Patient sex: F
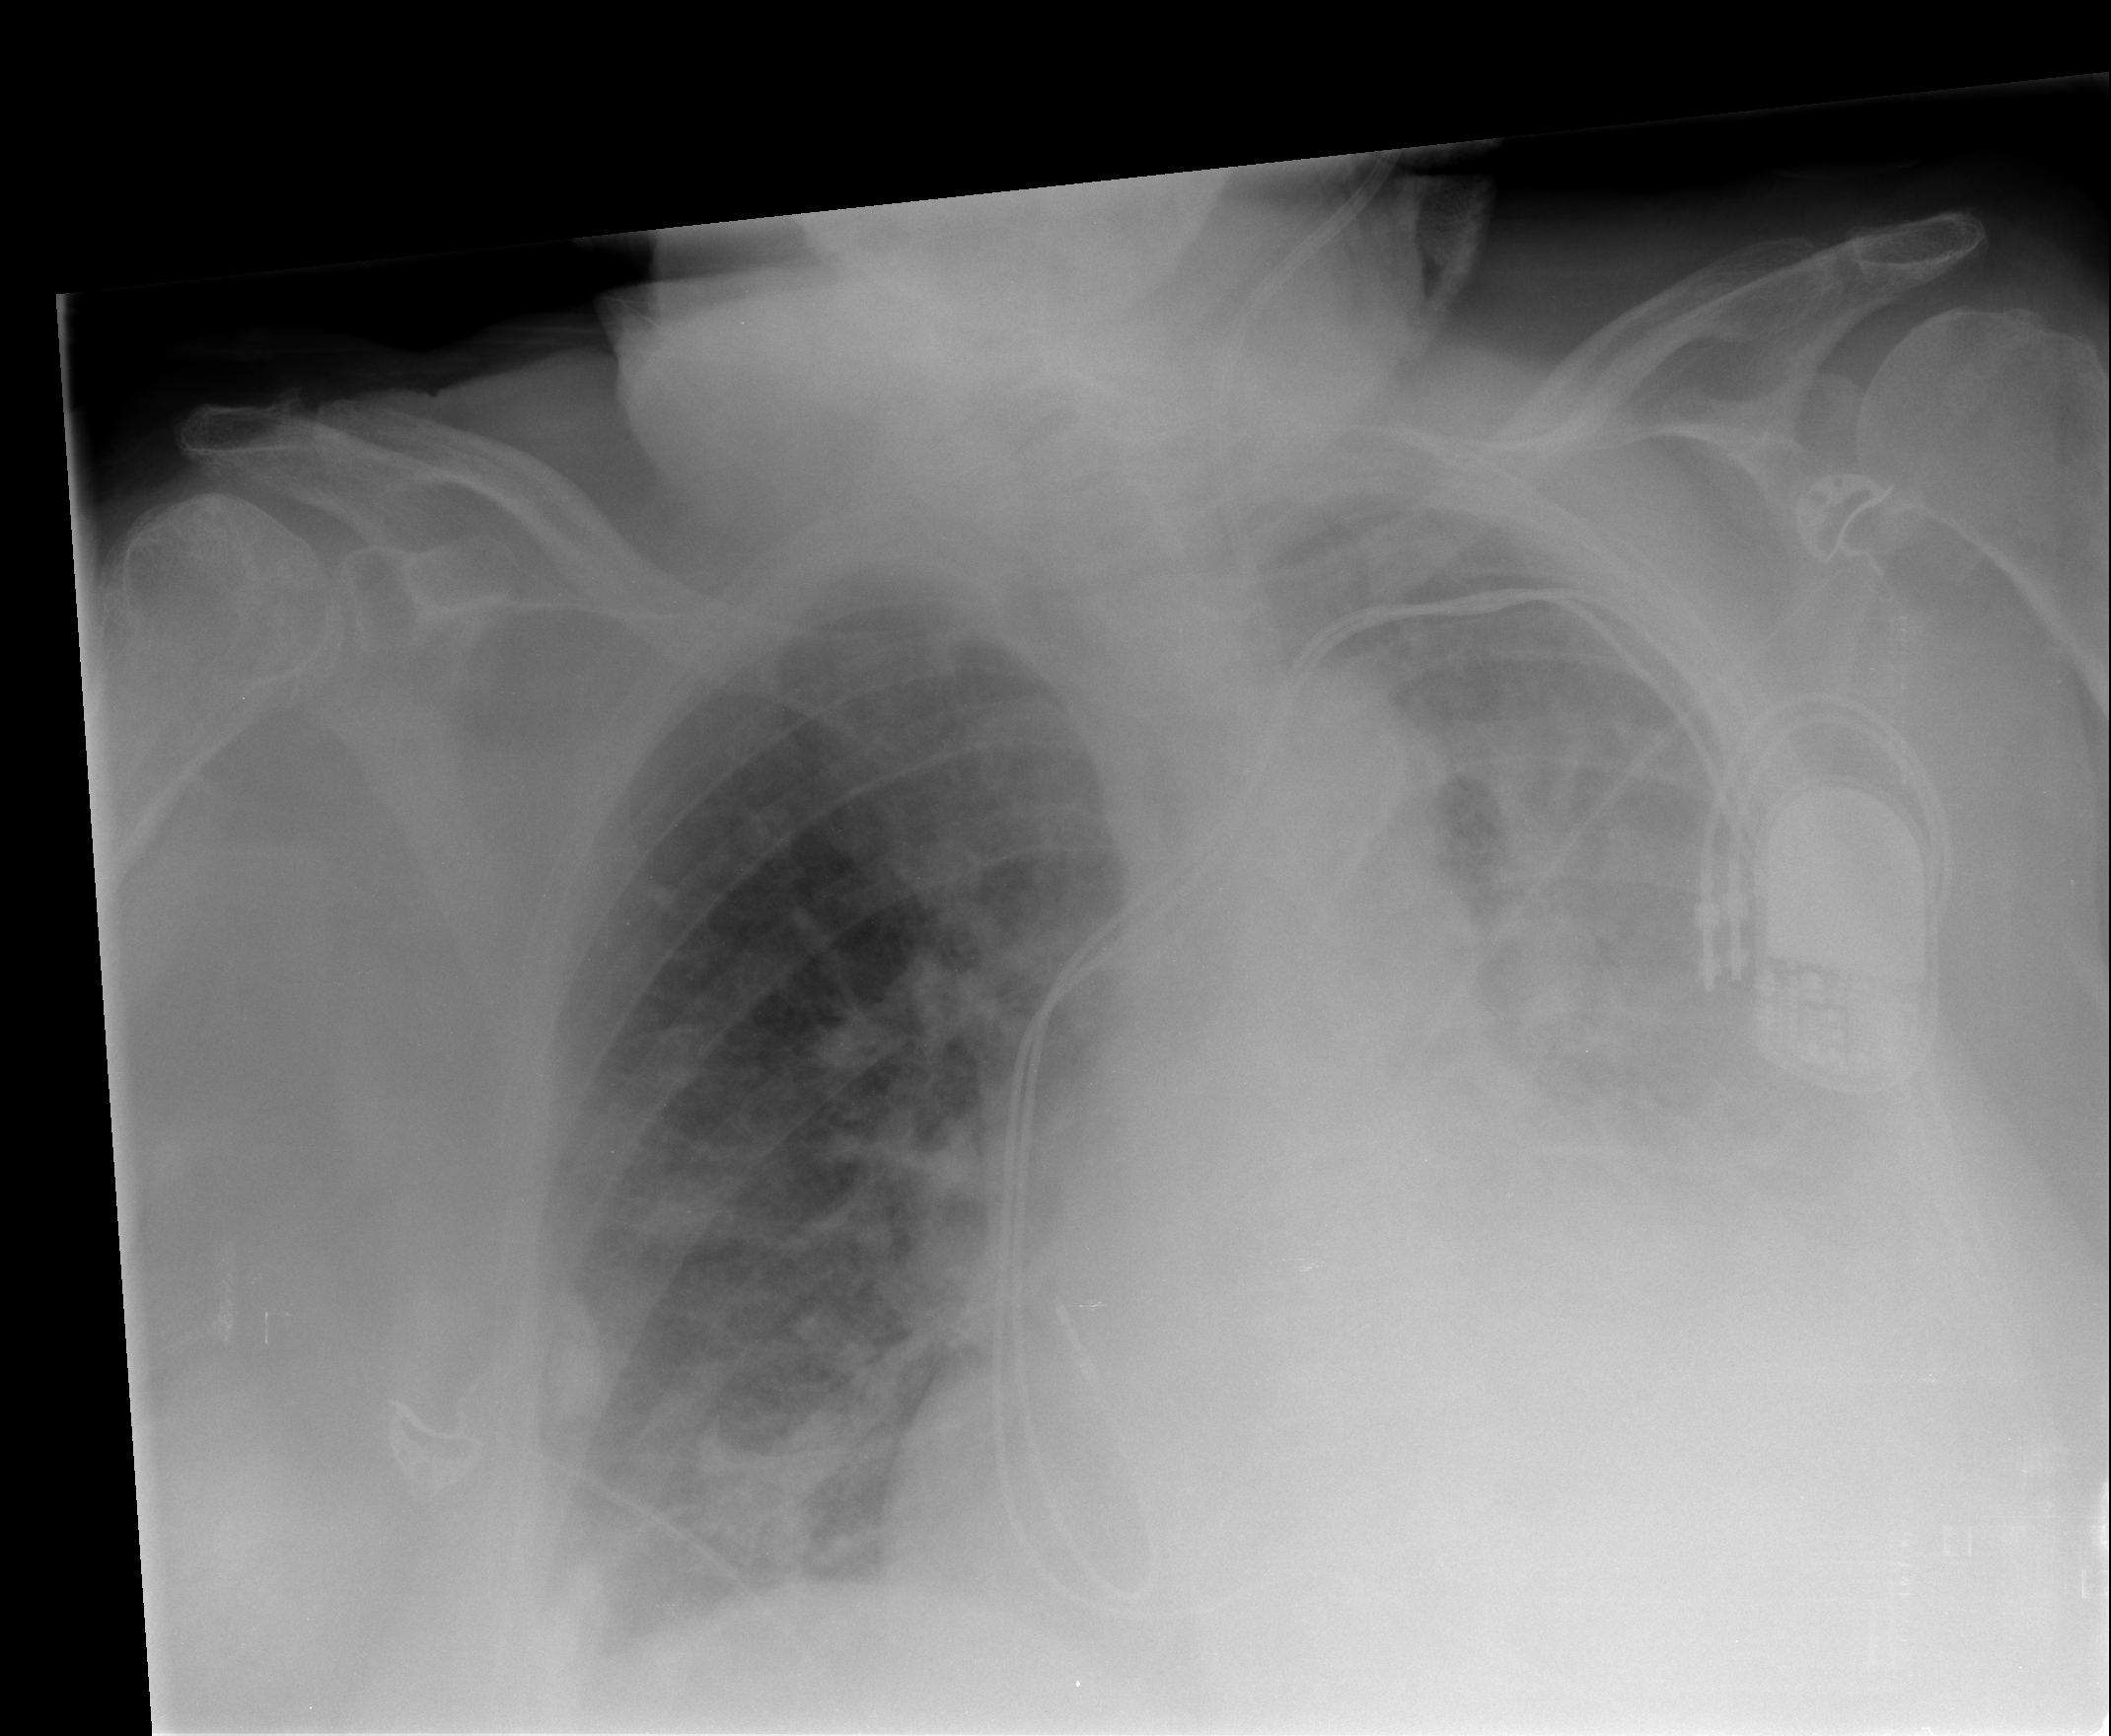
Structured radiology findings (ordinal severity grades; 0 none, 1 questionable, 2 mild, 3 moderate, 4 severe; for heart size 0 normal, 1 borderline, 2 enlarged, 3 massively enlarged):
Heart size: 2
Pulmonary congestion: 3
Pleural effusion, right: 2
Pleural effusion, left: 4
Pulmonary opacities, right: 0
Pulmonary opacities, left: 0
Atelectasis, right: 2
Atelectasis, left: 2